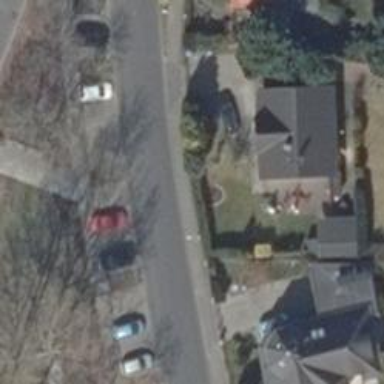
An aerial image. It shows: Residential road with asphalt surface. Both sides have sidewalks.